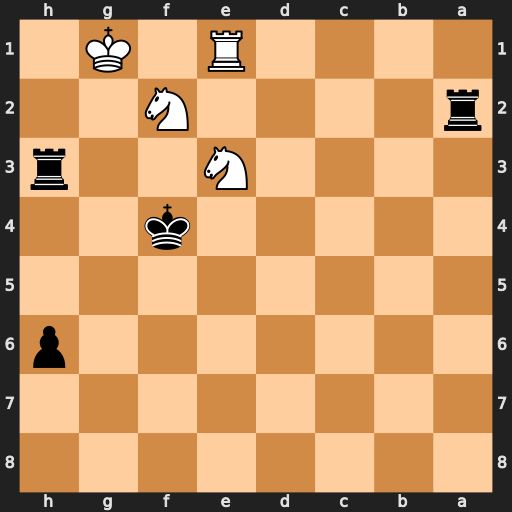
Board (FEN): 8/8/7p/8/5k2/4N2r/r4N2/4R1K1
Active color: b
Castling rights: -
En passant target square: -
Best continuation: Rxe3 Rxe3 Kxe3